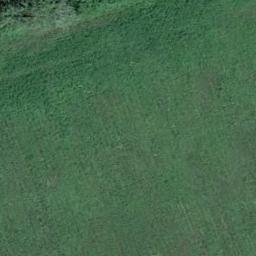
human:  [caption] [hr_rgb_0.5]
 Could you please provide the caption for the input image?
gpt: The entire image is dominated by grass .

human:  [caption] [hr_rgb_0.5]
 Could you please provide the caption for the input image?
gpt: The meadow is dense but uneven .

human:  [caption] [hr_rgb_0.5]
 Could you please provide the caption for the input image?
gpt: The meadow is full of green grass .

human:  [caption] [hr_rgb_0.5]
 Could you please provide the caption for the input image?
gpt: This meadow has evenly distributed dense grasses .

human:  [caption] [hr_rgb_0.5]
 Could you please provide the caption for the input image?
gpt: A green and smooth meadow with dense grass .